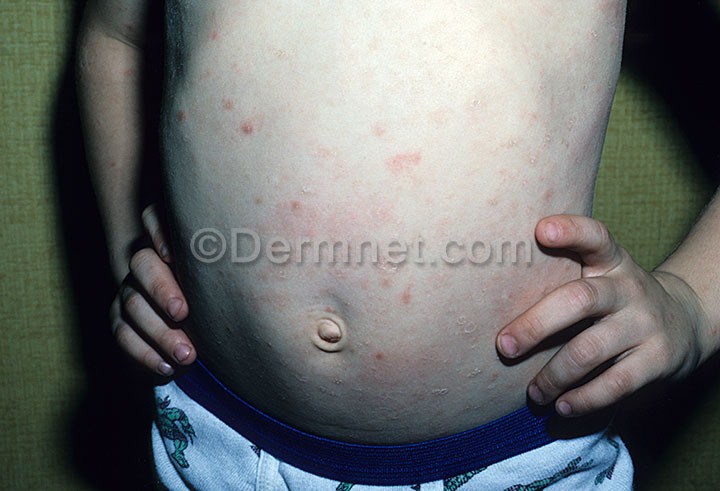
Disease: Psoriasis pictures Lichen Planus and related diseases